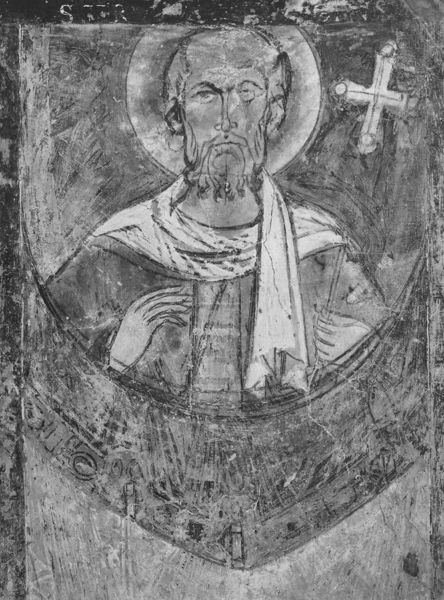
Titel: Chapelle des Château des Moines in Berzé-la-Ville
Standort: Berzé-la-Ville, Château des Moines (EU - F)
Schlagwörter: gemälde, hand, mann, holz, nase, schal, tuch, malerei, ornament, alt, bart, augen, gesicht, rahmen, bildnis, hände, portrait, porträt, öl, auge, gewand, haare, mantel, frontal, relief, schrift, rahmung, stab, linien, bischof, wandgemälde, oberkörper, stola, foto, photographie, antike, buch, kreuz, religion, brett, schwarzweiss, text, buchstaben, zwickel, heiligenschein, christus, jesus, antik, christlich, heiliger, fresko, jünger, heilig, christentum, ikone, tonsur, druckplatte, ziechnung, katholik, s, femula, fermula, bibe